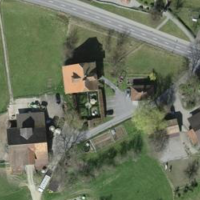
EUNIS habitat code: 24
Species observed at this site:
Allium ursinum